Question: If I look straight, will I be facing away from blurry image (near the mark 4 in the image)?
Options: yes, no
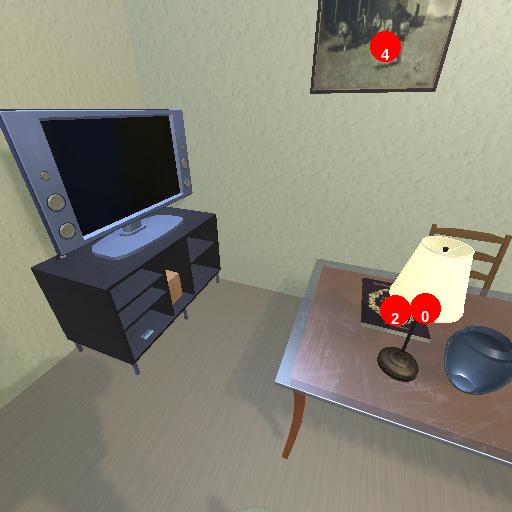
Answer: yes